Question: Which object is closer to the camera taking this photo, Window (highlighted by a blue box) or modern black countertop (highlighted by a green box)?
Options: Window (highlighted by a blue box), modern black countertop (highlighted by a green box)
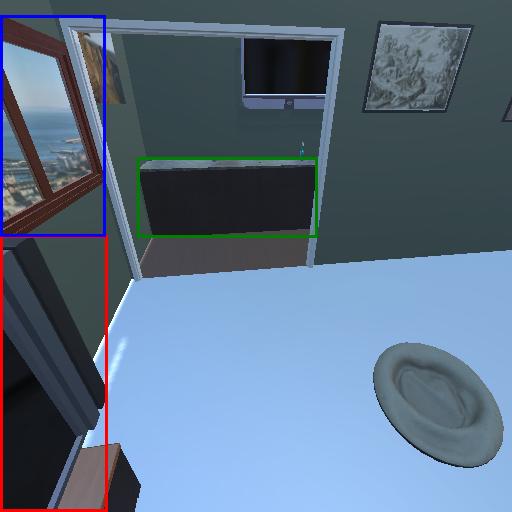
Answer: Window (highlighted by a blue box)